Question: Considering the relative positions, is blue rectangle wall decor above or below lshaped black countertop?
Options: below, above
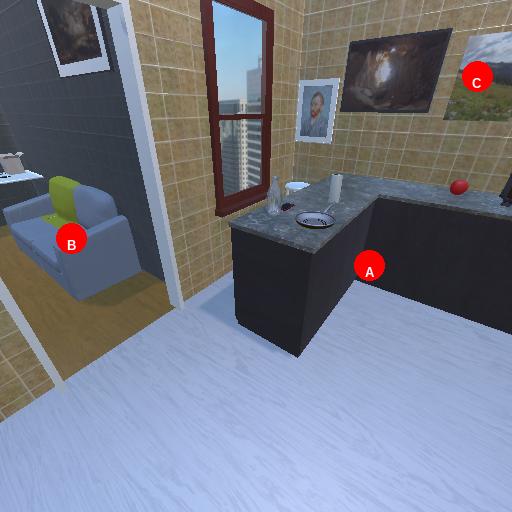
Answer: below